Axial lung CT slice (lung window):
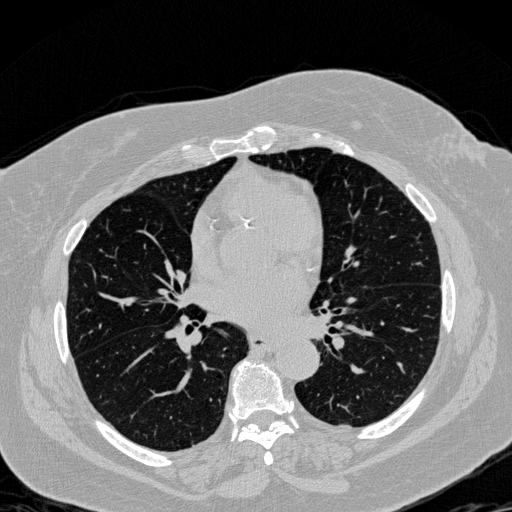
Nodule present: no